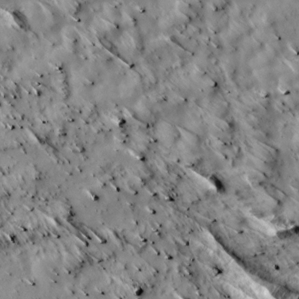
Label: non_frost